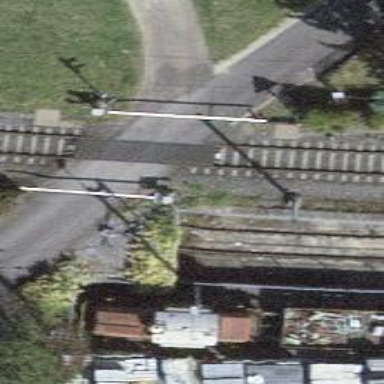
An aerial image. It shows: Single-track electrified railway with contact line.